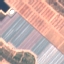
Land use / land cover class: PermanentCrop